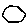
Label: hexagon